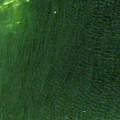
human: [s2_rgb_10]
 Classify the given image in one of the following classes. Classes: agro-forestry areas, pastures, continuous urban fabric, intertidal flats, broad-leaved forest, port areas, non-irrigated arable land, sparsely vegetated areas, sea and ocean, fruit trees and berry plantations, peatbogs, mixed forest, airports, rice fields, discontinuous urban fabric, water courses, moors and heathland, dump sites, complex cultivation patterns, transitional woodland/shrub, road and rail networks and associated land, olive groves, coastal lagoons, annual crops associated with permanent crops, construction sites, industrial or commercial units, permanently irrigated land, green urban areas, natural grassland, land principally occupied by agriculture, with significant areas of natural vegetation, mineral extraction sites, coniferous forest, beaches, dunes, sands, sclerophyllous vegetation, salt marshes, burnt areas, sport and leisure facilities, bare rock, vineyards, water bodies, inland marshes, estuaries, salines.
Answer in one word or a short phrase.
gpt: sea and ocean